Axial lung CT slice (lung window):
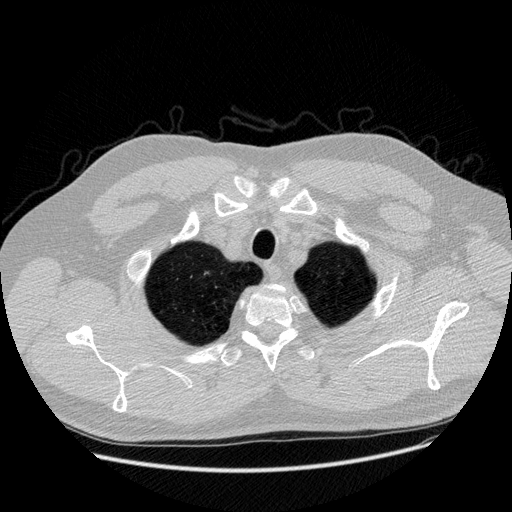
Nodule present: no